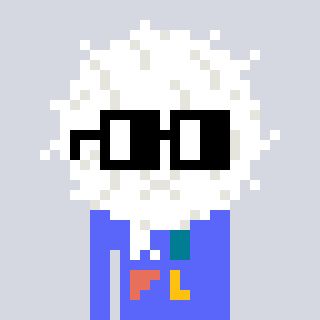
a pixel art character with square black glasses, a cottonball-shaped head and a purple-colored body on a cool background